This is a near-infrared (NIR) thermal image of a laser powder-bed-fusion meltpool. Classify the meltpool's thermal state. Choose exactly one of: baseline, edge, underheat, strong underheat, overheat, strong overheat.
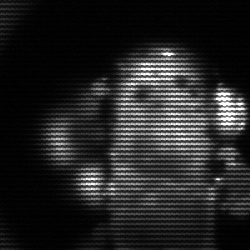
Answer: strong underheat